Field crop: maize
Growth stage: 2
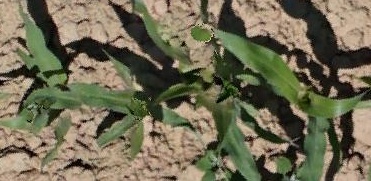
Species: maize